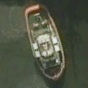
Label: Towing_vessel